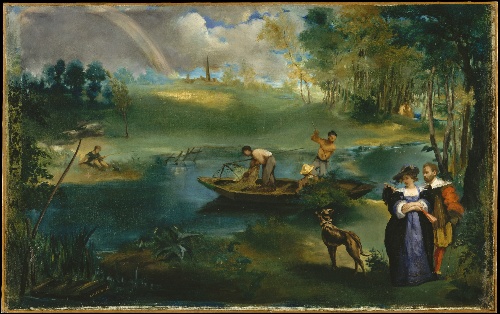
Title: Fishing
Artist: Edouard Manet
Artist bio: French, Paris 1832–1883 Paris
Date: ca. 1862–63
Object type: Painting
Classification: Paintings
Medium: Oil on canvas
Dimensions: 30 1/4 x 48 1/2 in. (76.8 x 123.2 cm)
Department: European Paintings
Credit line: Purchase, Mr. and Mrs. Richard J. Bernhard Gift, 1957
Accession year: 1957
Repository: Metropolitan Museum of Art, New York, NY
Tags: Men|Women|Fishing|Dogs|Boats